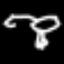
Label: frog